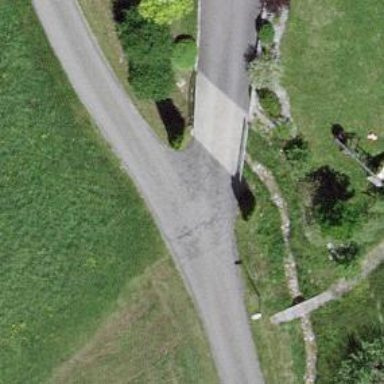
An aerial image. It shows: Driveway bridge connecting two areas.